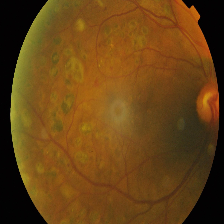
Diabetic retinopathy grade: Proliferative DR